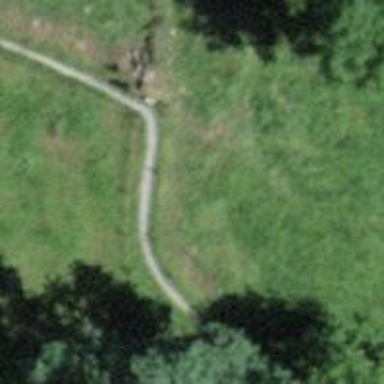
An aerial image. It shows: Dirt path.